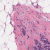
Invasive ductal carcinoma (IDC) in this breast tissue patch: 1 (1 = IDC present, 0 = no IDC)